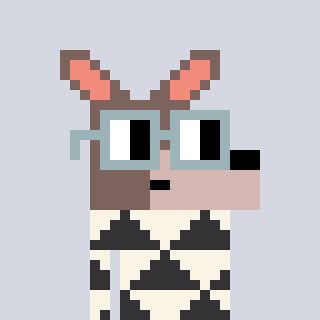
a pixel art character with square dark gray glasses, a kangaroo-shaped head and a grayscale-colored body on a cool background